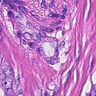
Metastatic tissue present: yes